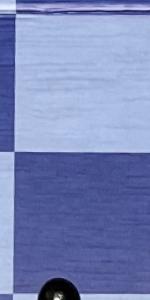
Label: Empty